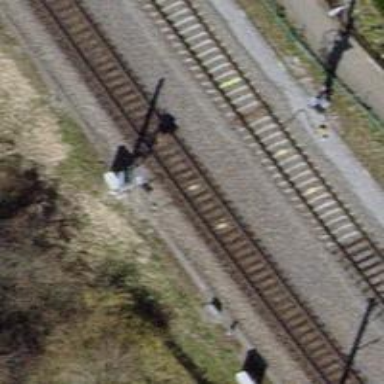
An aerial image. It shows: Railway signal.